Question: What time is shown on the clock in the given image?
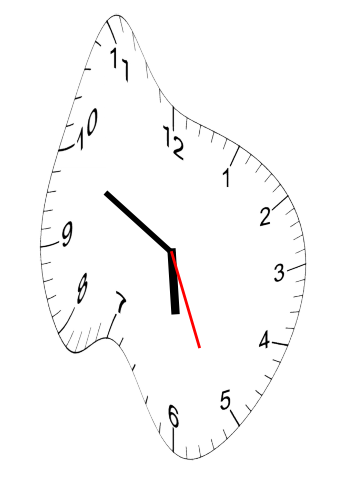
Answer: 05:49:26